Interaction volume radius: 5 \u00c5
Interaction volume height: 45 \u00c5
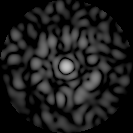
Disorder parameter: 0.8489